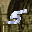
Label: 5